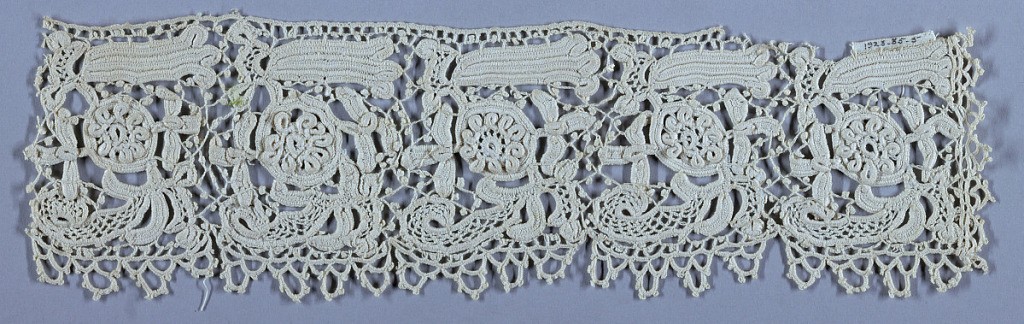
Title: Fragment
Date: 19th century
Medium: cotton Technique: crochet
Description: Crocheted lace border with conventionalized floral repeated five times.